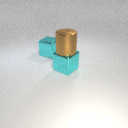
large cyan metal cube below large brown metal cylinder